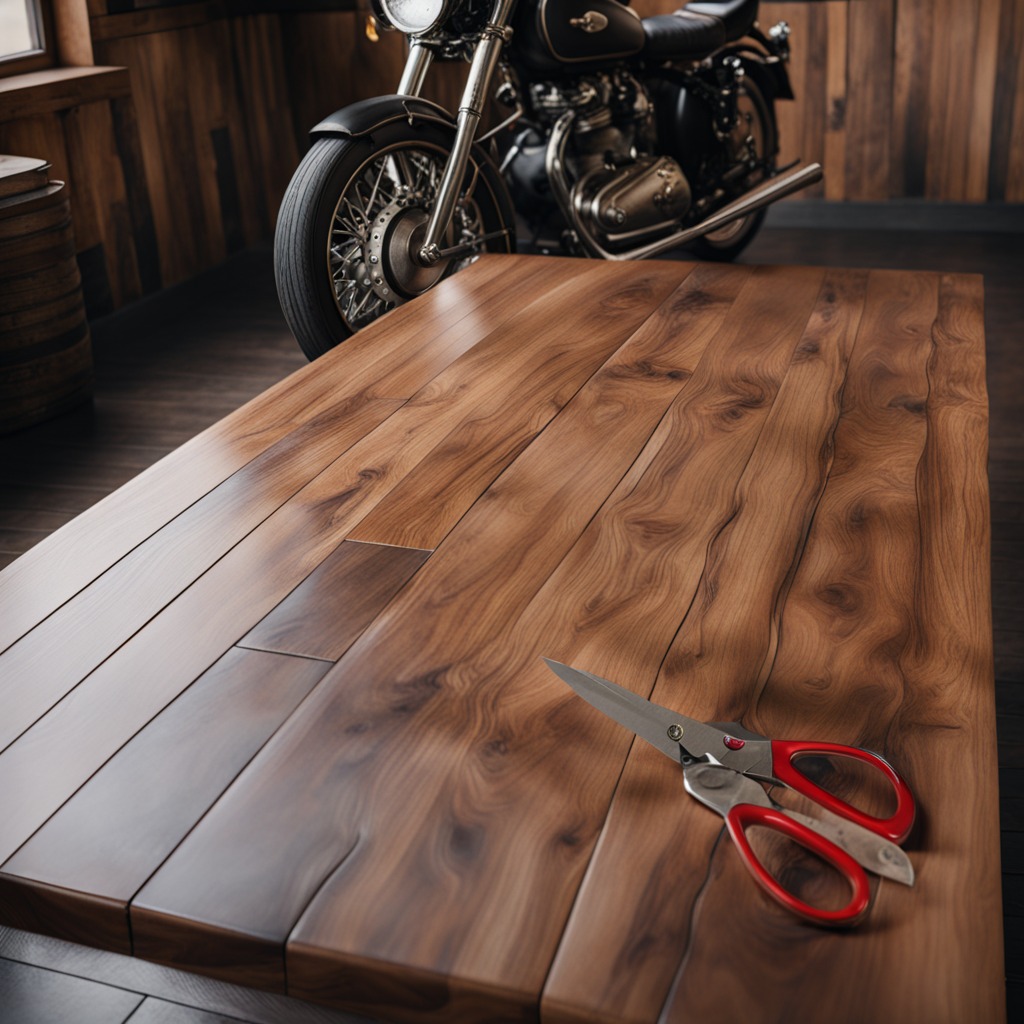
A scissor is lying on the oil-spilled wooden table in a vintage motorcycle garage.